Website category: auto
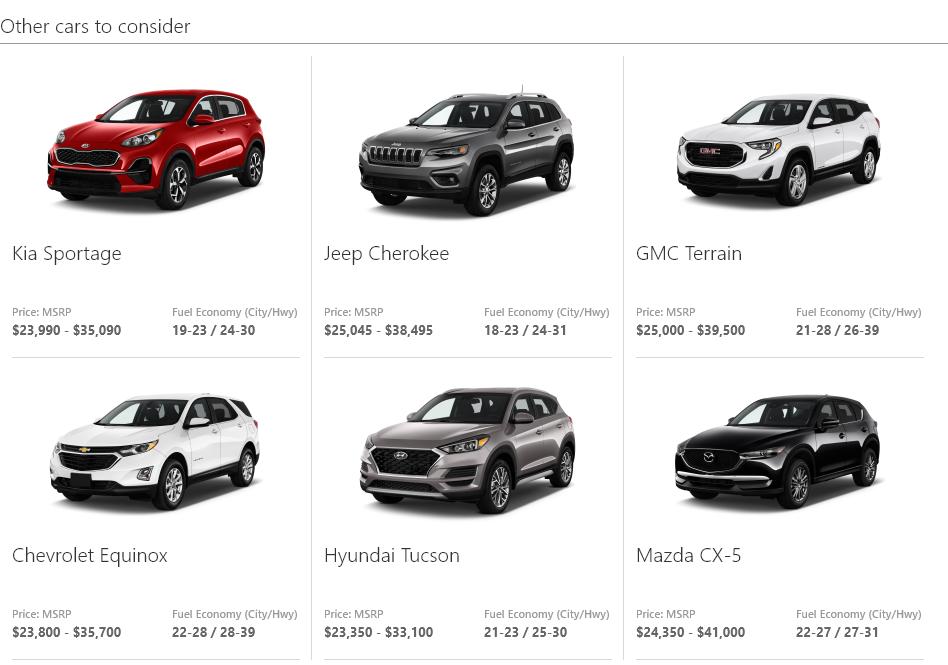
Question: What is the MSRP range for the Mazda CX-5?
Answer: $24,350 - $41,000

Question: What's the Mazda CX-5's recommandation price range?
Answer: $24,350 - $41,000

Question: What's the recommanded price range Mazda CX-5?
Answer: $24,350 - $41,000

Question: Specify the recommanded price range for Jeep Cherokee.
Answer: $25,045 - $38,495

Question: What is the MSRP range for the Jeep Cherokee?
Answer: $25,045 - $38,495

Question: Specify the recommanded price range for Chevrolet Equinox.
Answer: $23,800 - $35,700

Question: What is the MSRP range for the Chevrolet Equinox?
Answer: $23,800 - $35,700

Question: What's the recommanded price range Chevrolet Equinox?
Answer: $23,800 - $35,700

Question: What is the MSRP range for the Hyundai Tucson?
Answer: $23,350 - $33,100

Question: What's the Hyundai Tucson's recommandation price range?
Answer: $23,350 - $33,100

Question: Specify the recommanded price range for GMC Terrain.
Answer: $25,000 - $39,500

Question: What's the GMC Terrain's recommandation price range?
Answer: $25,000 - $39,500

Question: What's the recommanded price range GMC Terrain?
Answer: $25,000 - $39,500

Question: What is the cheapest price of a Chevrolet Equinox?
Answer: $23,800

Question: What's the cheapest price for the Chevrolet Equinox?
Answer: $23,800

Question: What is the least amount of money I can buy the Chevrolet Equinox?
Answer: $23,800

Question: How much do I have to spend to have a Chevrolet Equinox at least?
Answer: $23,800

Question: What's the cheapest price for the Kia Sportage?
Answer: $23,990

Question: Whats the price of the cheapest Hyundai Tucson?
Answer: $23,350

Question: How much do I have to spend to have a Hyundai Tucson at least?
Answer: $23,350

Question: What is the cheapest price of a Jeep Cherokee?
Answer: $25,045

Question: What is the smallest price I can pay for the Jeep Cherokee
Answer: $25,045

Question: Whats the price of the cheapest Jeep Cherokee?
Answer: $25,045

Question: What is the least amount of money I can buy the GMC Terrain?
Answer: $25,000

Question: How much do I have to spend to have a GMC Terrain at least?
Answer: $25,000

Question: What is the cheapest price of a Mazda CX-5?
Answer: $24,350

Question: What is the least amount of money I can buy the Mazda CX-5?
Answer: $24,350

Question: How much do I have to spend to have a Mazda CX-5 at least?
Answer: $24,350

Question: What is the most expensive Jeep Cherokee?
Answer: $38,495

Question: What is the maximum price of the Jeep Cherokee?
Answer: $38,495

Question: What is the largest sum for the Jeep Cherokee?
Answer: $38,495

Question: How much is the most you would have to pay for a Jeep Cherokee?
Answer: $38,495

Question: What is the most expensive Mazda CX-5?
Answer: $41,000

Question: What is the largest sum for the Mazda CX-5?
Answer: $41,000

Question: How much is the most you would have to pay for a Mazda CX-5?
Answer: $41,000

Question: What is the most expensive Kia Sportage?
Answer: $35,090

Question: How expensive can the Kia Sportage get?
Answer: $35,090

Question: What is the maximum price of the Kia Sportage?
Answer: $35,090

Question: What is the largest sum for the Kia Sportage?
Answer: $35,090

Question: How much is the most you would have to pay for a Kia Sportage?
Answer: $35,090

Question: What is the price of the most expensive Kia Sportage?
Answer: $35,090

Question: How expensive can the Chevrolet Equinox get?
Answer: $35,700

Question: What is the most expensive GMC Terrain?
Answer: $39,500

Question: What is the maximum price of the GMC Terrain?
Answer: $39,500

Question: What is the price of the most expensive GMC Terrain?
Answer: $39,500

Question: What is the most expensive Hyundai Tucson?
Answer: $33,100

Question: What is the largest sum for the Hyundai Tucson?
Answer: $33,100

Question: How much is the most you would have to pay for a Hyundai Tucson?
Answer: $33,100

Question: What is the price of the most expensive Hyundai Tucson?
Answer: $33,100

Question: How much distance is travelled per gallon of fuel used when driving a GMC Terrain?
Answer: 21-28 / 26-39

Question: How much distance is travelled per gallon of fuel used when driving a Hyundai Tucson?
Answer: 21-23 / 25-30

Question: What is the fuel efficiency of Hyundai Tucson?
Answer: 21-23 / 25-30

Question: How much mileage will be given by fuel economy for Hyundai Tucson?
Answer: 21-23 / 25-30

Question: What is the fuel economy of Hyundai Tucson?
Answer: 21-23 / 25-30

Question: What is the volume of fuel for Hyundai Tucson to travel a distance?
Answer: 21-23 / 25-30

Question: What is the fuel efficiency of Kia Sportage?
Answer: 19-23 / 24-30

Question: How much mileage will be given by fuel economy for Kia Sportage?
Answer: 19-23 / 24-30

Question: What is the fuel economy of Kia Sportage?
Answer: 19-23 / 24-30

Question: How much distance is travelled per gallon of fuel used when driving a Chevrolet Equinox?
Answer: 22-28 / 28-39

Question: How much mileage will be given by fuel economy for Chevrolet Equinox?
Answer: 22-28 / 28-39

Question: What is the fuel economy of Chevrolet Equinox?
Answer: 22-28 / 28-39

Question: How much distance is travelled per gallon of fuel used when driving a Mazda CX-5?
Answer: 22-27 / 27-31

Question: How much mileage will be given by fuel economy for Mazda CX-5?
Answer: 22-27 / 27-31

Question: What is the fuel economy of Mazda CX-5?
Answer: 22-27 / 27-31